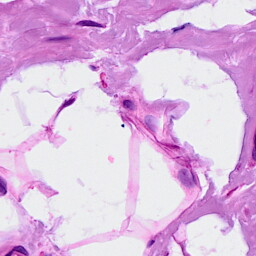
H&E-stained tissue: Breast